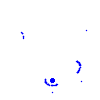
Particle: electron